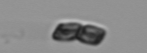
Label: Bacillariophyceae_morphotype1